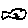
Label: fish